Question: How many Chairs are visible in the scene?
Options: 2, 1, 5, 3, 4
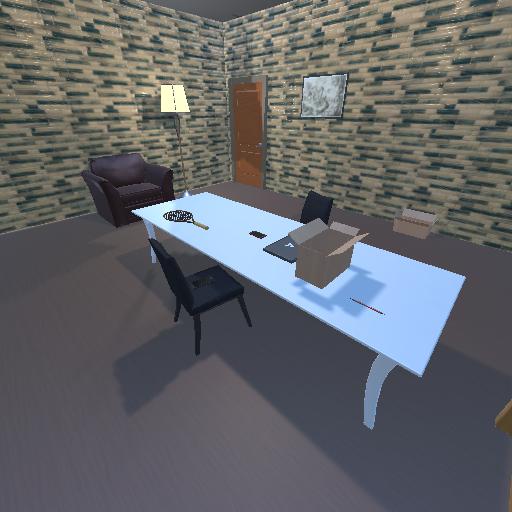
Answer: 2